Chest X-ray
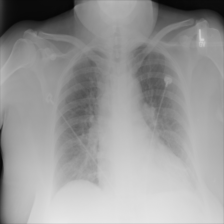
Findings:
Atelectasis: negative
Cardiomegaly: negative
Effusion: negative
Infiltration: negative
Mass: negative
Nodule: negative
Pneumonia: negative
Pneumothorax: negative
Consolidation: negative
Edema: negative
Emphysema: negative
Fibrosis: negative
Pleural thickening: negative
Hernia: negative